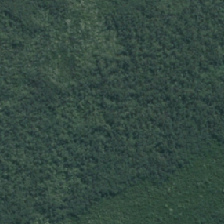
Land cover: herbaceous_freshwater_vege